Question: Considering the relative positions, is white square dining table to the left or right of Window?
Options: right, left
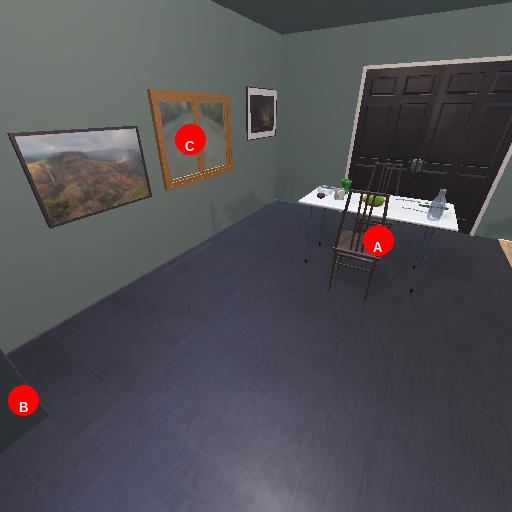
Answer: right